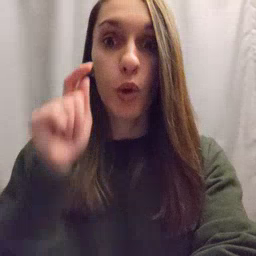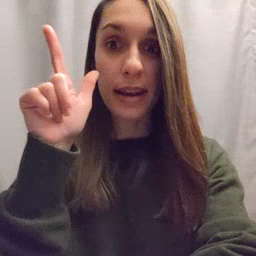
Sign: awake